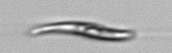
Label: Euglena